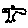
Label: bird